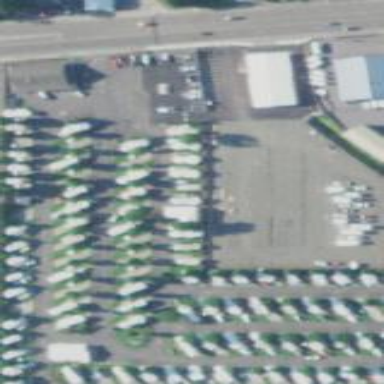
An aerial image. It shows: Caravan site for tourism.